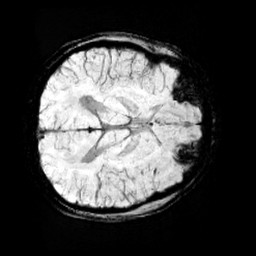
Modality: minIP
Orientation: axial
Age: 13
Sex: male
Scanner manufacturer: siemens
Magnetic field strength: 3 T
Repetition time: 0.027 s
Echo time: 0.02 s